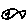
Label: fish